Question: I'm having some real trouble with a NoClassDefFoundError, and I'm struggling to understand the cause so I can fix it. I think I've set up my class paths correctly, but maybe I'm missing something.
Here is my error:

Here is my code (I've replaced all direct references to my user profile with [USER]):
Also, this is usually called from a UI I created and not command path, but since wasn't getting errors I modified it to run from a command window for testing... since I couldn't quite figure out log4j yet.
'''
import java.io.*;
import java.util.regex.Matcher;
import java.util.regex.Pattern;
import java.util.*;
import java.sql.SQLException;
import org.apache.poi.ss.usermodel.*;
import org.apache.poi.xssf.usermodel.*;
import org.apache.poi.hssf.usermodel.*;
import org.apache.log4j.Logger;
public class FilePrepMainStart {
//declare variables on the class level
static String fullinpath, fulloutpath, inpath, outpath, infilename, outfilename, outorigfn, delimiter, logfn;
static boolean istextfile, isexcelfile, addrecid;
//static Logger log;
//Create contructor with arguments
public void FilePrepMainStart(String in, String out, boolean txt, boolean exl, boolean rec, String delim) {
this.fullinpath = in;
this.fulloutpath = out;
this.istextfile = txt;
this.isexcelfile = exl;
this.addrecid = rec;
this.delimiter = delim;
}
private static String getPath(String in) {
//Attempts to extract the directory path from the full file path
Pattern pathPattern = createPattern("^([a-z]\\:.*\\\\)([a-zA-Z0-9 \\_\\$\\!\\?\\+\\%\\#\\@\\)\\(\\-\\.]+\\.[a-zA-Z0-9]{3,4})$");
Matcher filePath = pathPattern.matcher(in);
if (filePath.find()){
return filePath.group(1);
}
else {
return null;
}
}
private static String getFileName(String in) {
//Attempts to extract the sile name from the full file path
Pattern namePattern = createPattern("^([a-z]\\:.*\\\\)([a-zA-Z0-9 \\_\\$\\!\\?\\+\\%\\#\\@\\)\\(\\-\\.]+\\.[a-zA-Z0-9]{3,4})$");
Matcher filename = namePattern.matcher(in);
if (filename.find()){
return filename.group(2);
}
else {
return null;
}
}
private static Pattern createPattern(String pattern){
//Creates a compiled Pattern object from a String pattern
//args- pattern: String containing regex pattern to be compiled
Pattern p = Pattern.compile(pattern, Pattern.CASE_INSENSITIVE);
return p;
}
public static String appendOut(String name, String append) {
//Adds the string "append" to the file name on output.
//First checks for a file extension
//Used to create a "_Clean" and "_Original" file
Pattern filePattern = createPattern("(.*)(\\.[a-z0-9]{3,4})$");
Matcher fileMatcher = filePattern.matcher(name);
String outfilename = name;
if (fileMatcher.find()) {
outfilename = fileMatcher.group(1) + append + fileMatcher.group(2);
}
else {
outfilename = outfilename + append;
}
return outfilename;
}
public static String appendOut(String name, String append, boolean excludeext) {
//Overloaded appendOut to allow prevention of adding extension back into the fn
//Adds the string "append" to the file name on output.
//First checks for a file extension
//Used to create a "_Clean" and "_Original" file
//boolean excludeext: True to exclude adding the file extension back into the file name
//False for default (non-overloaded) functionality
Pattern filePattern = createPattern("(.*)(\\.[a-z0-9]{3,4})$");
Matcher fileMatcher = filePattern.matcher(name);
String outfilename = name;
if (fileMatcher.find() && excludeext) {
outfilename = fileMatcher.group(1) + append;
}
else if (fileMatcher.find()) {
outfilename = fileMatcher.group(1) + append + fileMatcher.group(2);
}
else {
outfilename = outfilename + append;
}
return outfilename;
}
private static int chkEXLFile(String name) {
//Checks Excel file type
String pattern = "(.*)\\.([a-z0-9]{3,4})$";
String filename = name;
Pattern p = createPattern(pattern);
Matcher chkFile = p.matcher(filename);
if (chkFile.find()){
String file_ext = chkFile.group(2).toLowerCase();
if (file_ext.equals("xls")) {
//XLS file
return 0;
}
else if (file_ext.equals("xlsx")) {
//XLSX File
return 1;
}
else {
//Unrecognized - Not XLS or XLSX file
return -1;
}
}
else {
//Unrecognized - Not XLS or XLSX file
return -1;
}
}
public static void openXLSFileStream(String input, String output, boolean rec, String worksheet) throws FileNotFoundException, IOException {
//Opens input and output streams and kicks off processing
FileInputStream in = new FileInputStream(input);
HSSFWorkbook inbk = new HSSFWorkbook(in);
FileOutputStream out = new FileOutputStream(output);
HSSFWorkbook outbk = new HSSFWorkbook();
if (rec) {
processXLSFileWithRecID(in, inbk, out, outbk, worksheet);
}
else {
}
}
private static void processXLSFileWithRecID(FileInputStream in, HSSFWorkbook inbk, FileOutputStream out, HSSFWorkbook outbk, String worksheet) throws FileNotFoundException, IOException {
/* Reads in and loops through each excel cell to clean it
* Need to add functionality to create a new workook, could be added for each part of the loop
*/
Pattern pattern = createPattern("[^-a-z_0-9\"/\\t\\.#@\\|, ]");
int sheetnum = -1;
int sheets = inbk.getNumberOfSheets();
//Get the worksheet number for the worksheet requested
for (int i = 0; i < sheets; i++) {
if (worksheet.equals(inbk.getSheetName(i))) {
sheetnum = i;
break;
}
}
//To Do: If no worksheet is present, sheetnum will be -1, and an error should be raised
if (sheetnum == -1) {}
HSSFSheet sheet = inbk.getSheetAt(sheetnum);
int rows = sheet.getPhysicalNumberOfRows();
HSSFSheet outsheet = outbk.createSheet();
//Loop through each row of the sheet
for (int r = 0; r < rows; r++) {
HSSFRow row = sheet.getRow(r);
if (row == null) {
continue;
}
HSSFRow outrow = outsheet.createRow(r);
int cells = row.getPhysicalNumberOfCells();
//Loop through each cell of the sheet
for (int c = 0; c < cells; c++) {
HSSFCell cell = row.getCell(c);
String s = null;
HSSFCell outcell = outrow.createCell(c);
//Grab the cell value and assign it to variable s, based on the cell type
switch(cell.getCellType()) {
case HSSFCell.CELL_TYPE_FORMULA:
s = cell.getCellFormula();
break;
case HSSFCell.CELL_TYPE_NUMERIC:
s = Double.toString(cell.getNumericCellValue());
break;
case HSSFCell.CELL_TYPE_STRING:
s = cell.getStringCellValue();
break;
default:
}
Matcher matcher = pattern.matcher(s);
//If a match is found in the string:
if (matcher.find()) {
//Replace all matches
String repl = matcher.replaceAll(" ");
outcell.setCellValue(repl);
}
else {
outcell.setCellValue(s);
}
}
}
outbk.write(out);
out.close();
}
public static void run(String in, String out, boolean txt, boolean exl, boolean rec, String delim, String worksheet) {
//Primary run process
//Takes String args in, out, delim, and worksheet
//in, out are file names for input and output files; delim is delimiter for adding recid on txt files
//worksheet is the name of the worksheet that needs to be processed on Excel type files
//Takes boolean args txt, exl, and rec
//txt and exl indicate file type, diff file types have diff processing
//rec indicates is a record id is requested to be added to the file
try {
delimiter = delim;
outfilename = appendOut(out, "_Clean");
outorigfn = appendOut(out, "_Original");
//For when I add in logging
logfn = appendOut(in, "_LogFile.txt", true);
if (txt) {
openTXTStreams(in, outfilename, outorigfn, delimiter, rec);
}
else if (exl) {
int inflg = chkEXLFile(in);
int outflg = chkEXLFile(out);
if (inflg == 0) {
//throw new Exception("test");
openXLSFileStream(in, out, rec, worksheet);
}
else if (inflg == 1) {
}
else {
}
}
else {
}
}
catch(Exception ex){
ex.printStackTrace();
}
}
public static void main(String[] args) {
String in = "D:\\Users\\[USER]\\Documents\\Java\\FilePrep\\TestFiles\\Name Address Phone.xls";
String out = "D:\\Users\\[USER]\\Documents\\Java\\FilePrep\\TestFiles\\Name Address Phone_Out.xls";
boolean txt = false;
boolean exl = true;
boolean rec = false;
String delim = ",";
String worksheet = "Sheet1";
run(in, out, txt, exl, rec, delim, worksheet);
}
}
'''
Here is the command I use to compile:
'''
"C:\Program Files\Java\jdk1.7.0\bin\javac.exe" -d D:\Users\[USER]\Documents\Java\FilePrep\fileprep -classpath D:\Users\[USER]\Documents\Java\FilePrep\fileprep;D:\Users\[USER]\Documents\Java\FilePrep\fileprep\lib\log4j-1.2.13.jar;D:\Users\[USER]\Documents\Java\Libraries\Apache\poi-3.9\poi-ooxml-3.9-20121203.jar;D:\Users\[USER]\Documents\Java\Libraries\Apache\poi-3.9\poi-3.9-20121203.jar D:\Users\[USER]\Documents\Java\fileprep\sources\fileprep\FilePrepMainStart.java
'''
And lastly, here is the command I am currently using to test run from the app directory:
'''
java FilePrepMainStart -classpath D:\Users\[USER]\Documents\Java\FilePrep\fileprep;lib\log4j-1.2.13.jar;lib\poi-ooxml-3.9-20121203.jar;lib\poi-3.9-20121203.jar;lib\commons-codec-1.5.jar;lib\stax-api-1.0.1.jar;lib\commons-logging-1.1.jar;lib\xmlbeans-2.3.0.jar;lib\dom4j-1.6.1.jar
'''
This is the first real Java program I've attempted to make. The purpose is a simple app to clean special characters from a data file. I've been able to set up the simple text file cleaning correctly, however, I cannot get the program to work with Apache POI for Excel files.
I am working through UltraEdit, as I don't have install permissions to use an IDE like Eclipse or NetBeans while at work. An IDE might really help, though, since I am so new to this. I've struggled with this for a while now and it's a road block that's stopping me from progressing in Java entirely. I've researched the error and tried changing my class paths around. I don't have permissions to change my PATH environment variable, but I don't know if that would cause this or not. I've also tried moving my JAR files to a different location.
Can anyone help me identify what I'm missing or point me in the right direction? I'm losing my mind on this one. I feel like I should be able to figure this out if I were a programmer worth his weight in salt- but clearly I'm not there yet. I appreciate any suggestions.
Thanks!
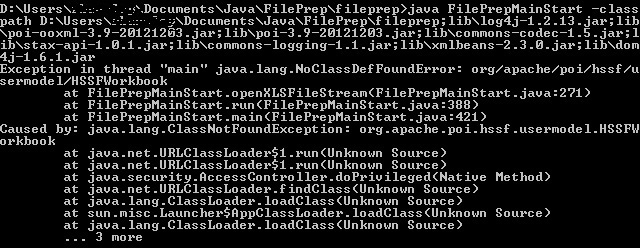
Answer: cd to your project directory and try this:
java -classpath .;lib\log4j-1.2.13.jar;lib\poi-ooxml-3.9-20121203.jar;lib\poi-3.9-20121203.jar;lib\commons-codec-1.5.jar;lib\stax-api-1.0.1.jar;lib\commons-logging-1.1.jar;lib\xmlbeans-2.3.0.jar;lib\dom4j-1.6.1.jar FilePrepMainStart